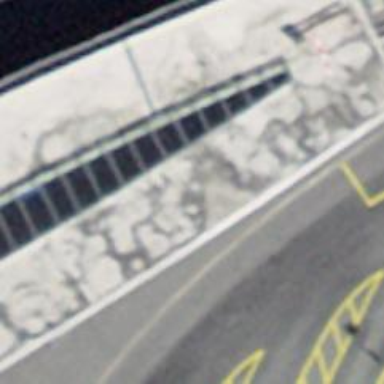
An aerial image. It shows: Public transport shelter.